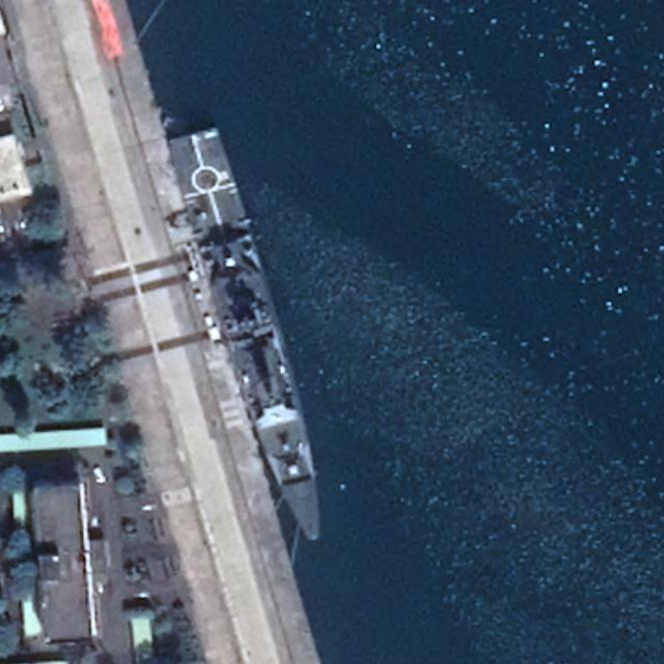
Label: cruiser